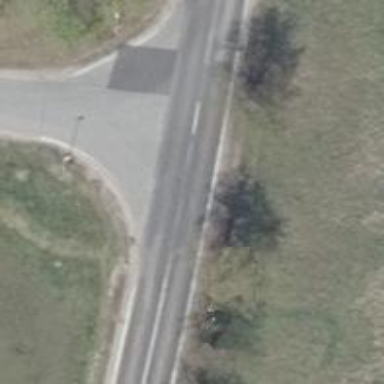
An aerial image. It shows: Secondary road with asphalt surface.